Question: I am studying the StyleGAN. It is new for me, and I could not understand mix style of generating images.
In this image showed, that using A created B images. How can I do that, If I want to use A source image not from training data?

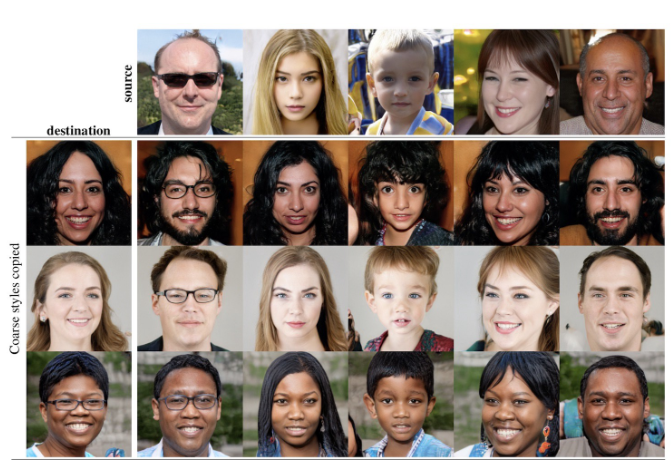
Answer: In that example image, the A source images are training data. They are generated images, of people who do not exist. The trained network (which is just the generator part) does not take any images as input, it only takes a random 512-dimensional vector (latent).
Thus, it is impossible to do what you ask using just the StyleGAN. You would need some way to reduce an input image to a latent vector, which is hard to do and isn't guaranteed to give reasonable results anyway.
The followup paper, StyleGAN2 (<URL> has an architecture where it is slightly easier to try to find a matching latent for an input image, and they even talk a bit about how to do it.